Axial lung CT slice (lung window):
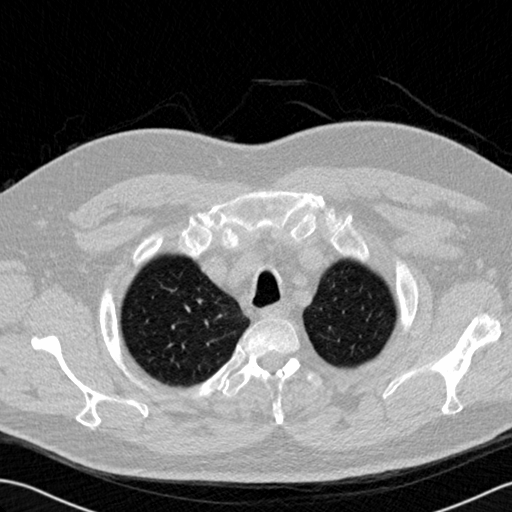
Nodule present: no